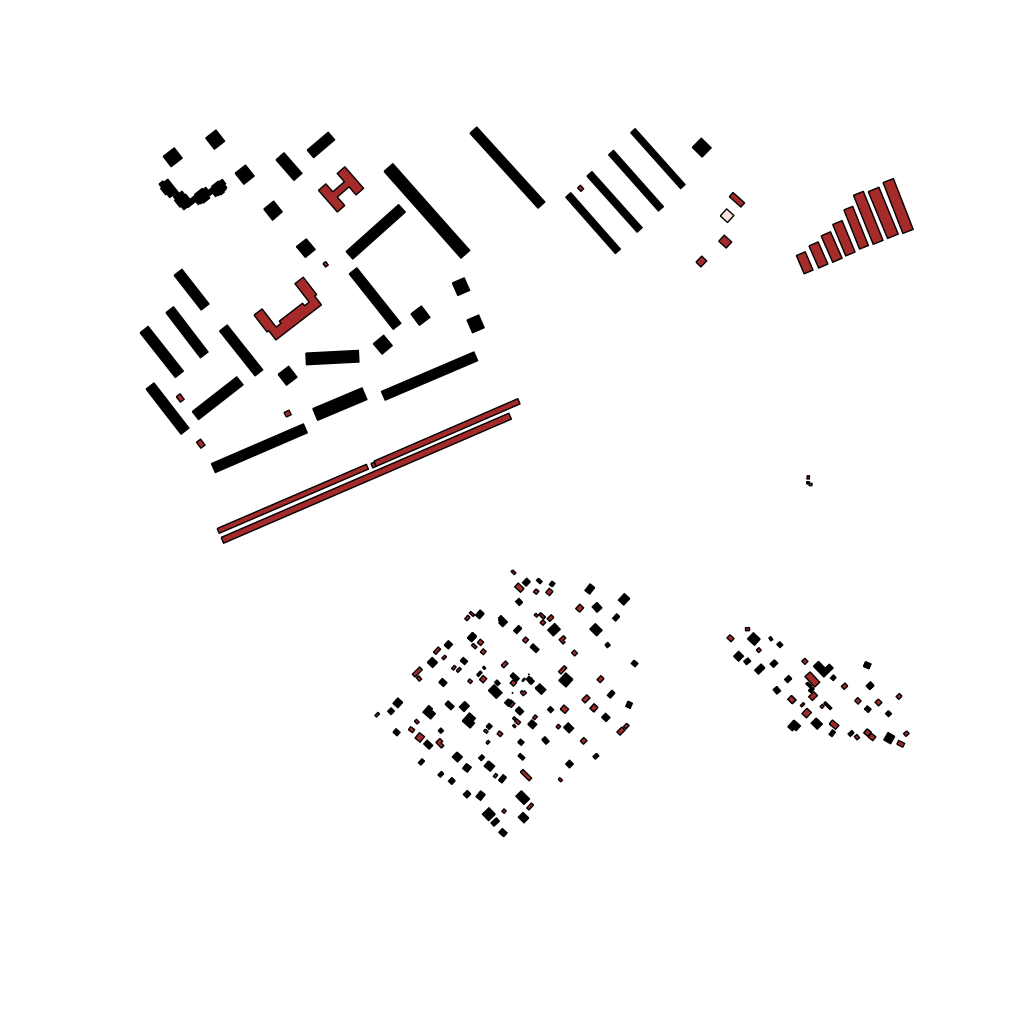
Tags: overhead vector_map, business, industrial, recreation, residential, special, modern, soviet, high_rise, individual_rise, low_rise, density_3, Building, Facility, Gas, 1.0 km²